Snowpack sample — Snodgrass Mountain, Crested Butte, Colorado (2/4/25, 12:06 PM MST)
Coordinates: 38.923, -106.968
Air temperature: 35 °F
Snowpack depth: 80 cm
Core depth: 10 cm
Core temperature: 32 °F
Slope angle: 14°, slope face: 78°
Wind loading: low
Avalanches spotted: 0
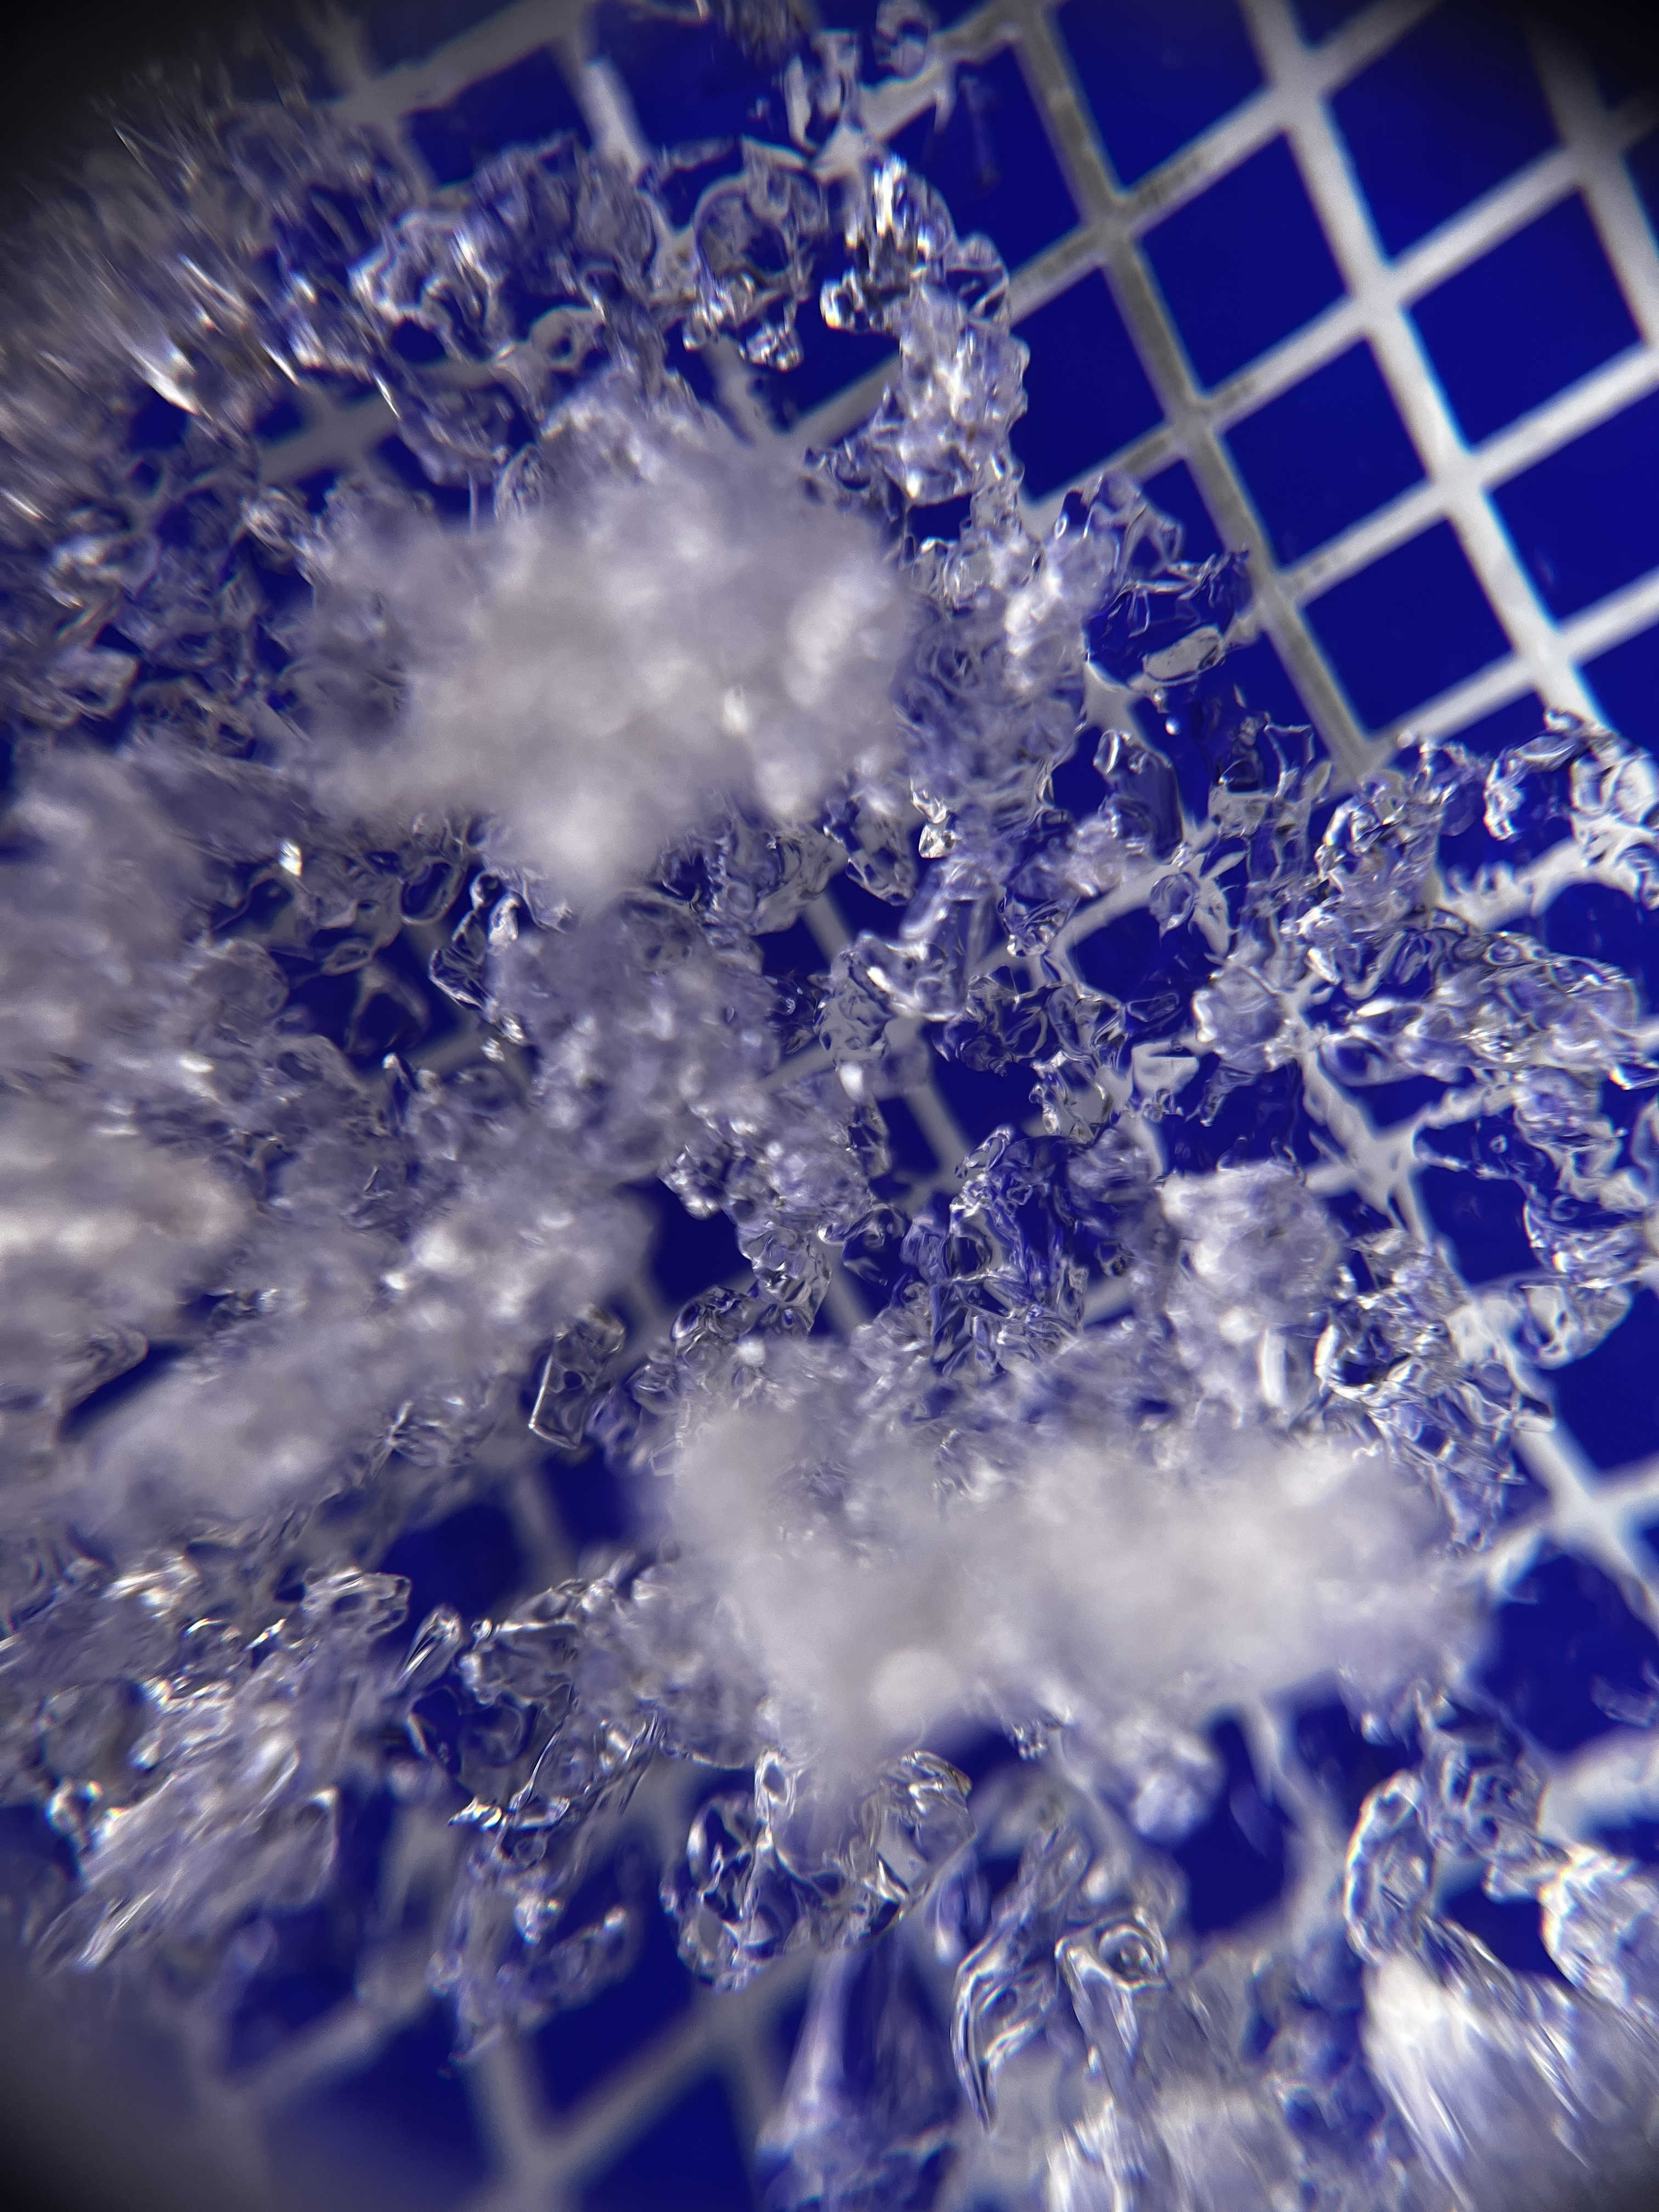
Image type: magnified_profile
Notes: No avalanches nearby, unusually warm weather for the last month reported by residents, Collected 25 yards from treeline